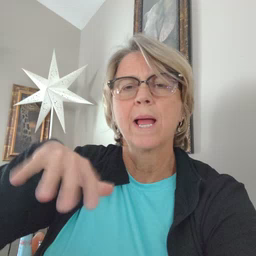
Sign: rain